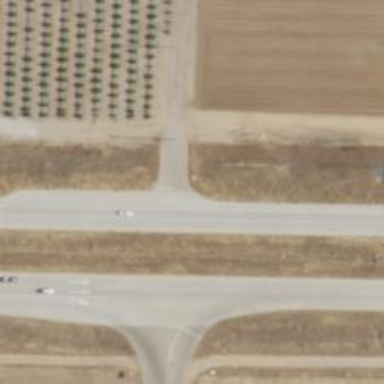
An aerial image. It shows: Primary highway with expressway characteristics.